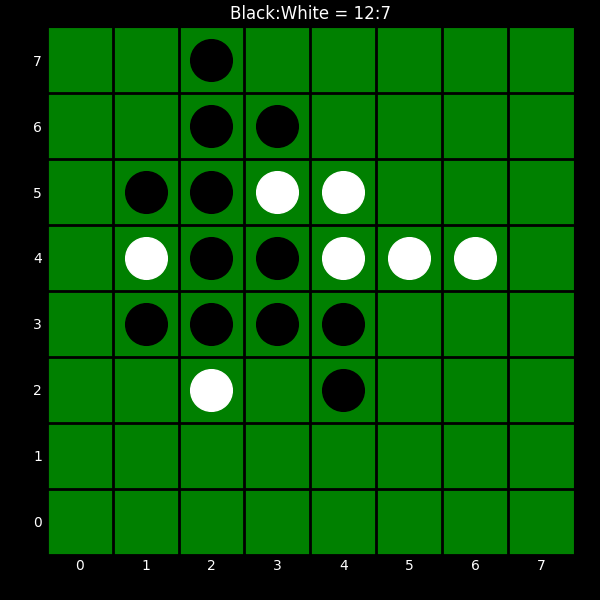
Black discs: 12
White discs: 7